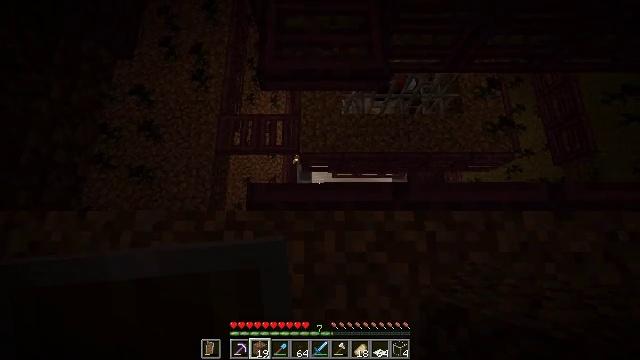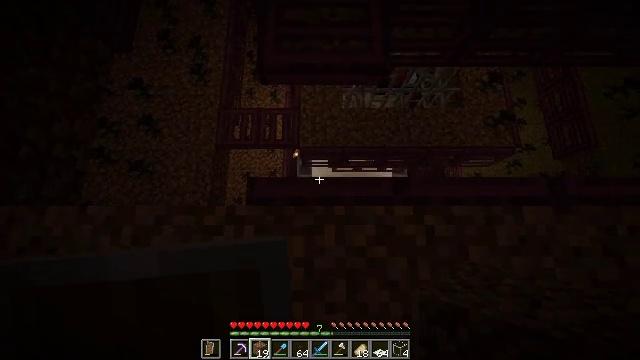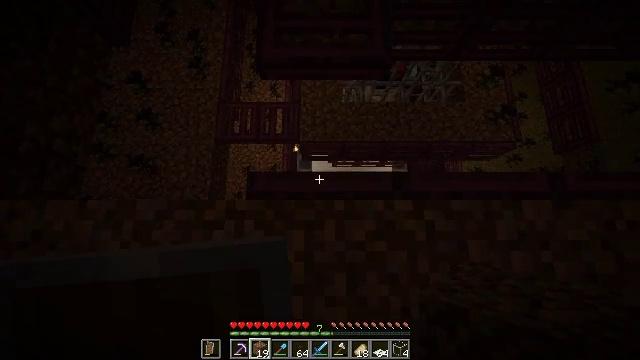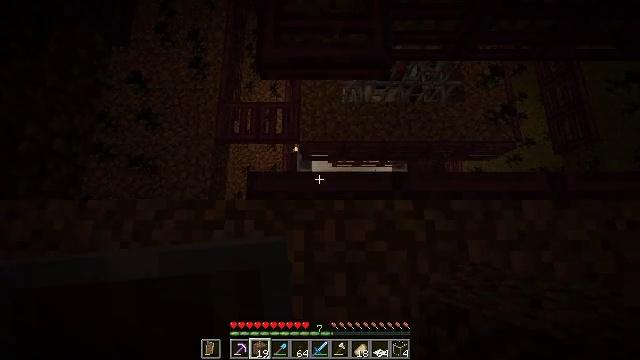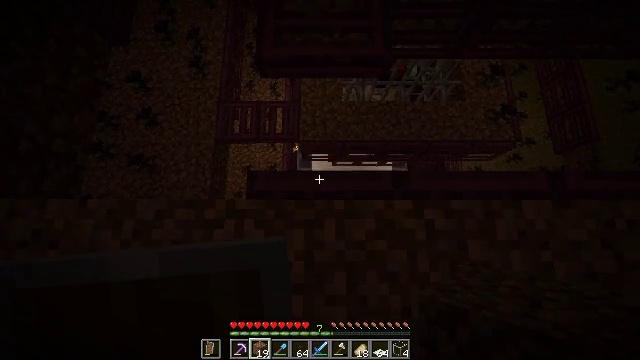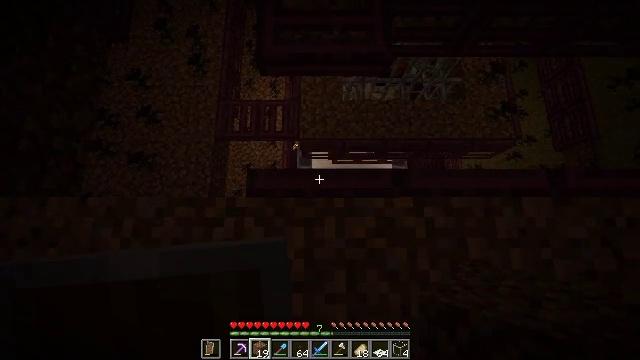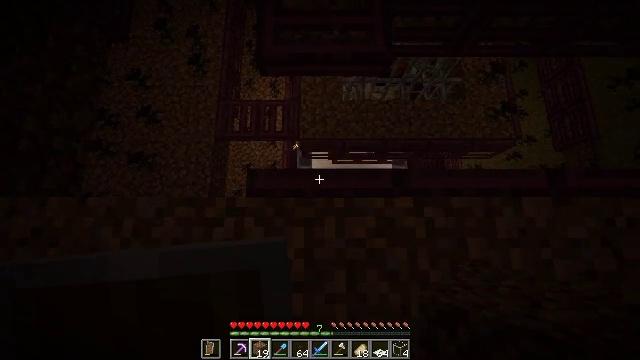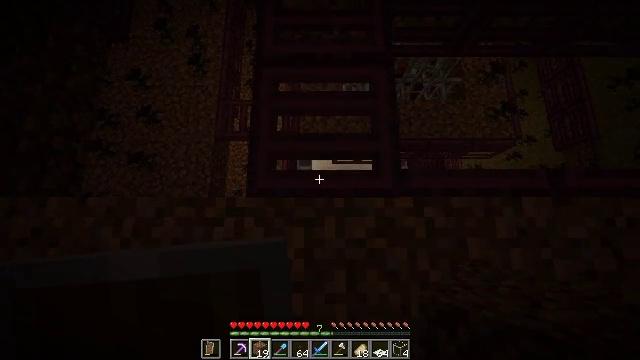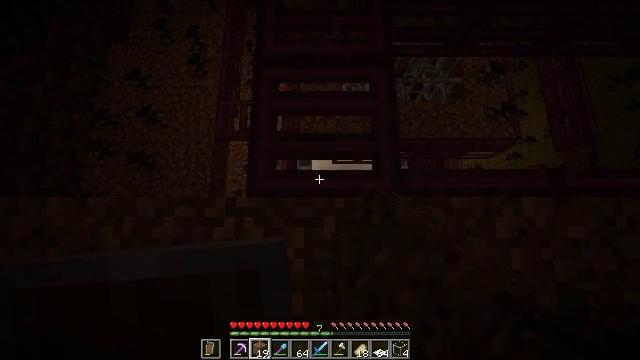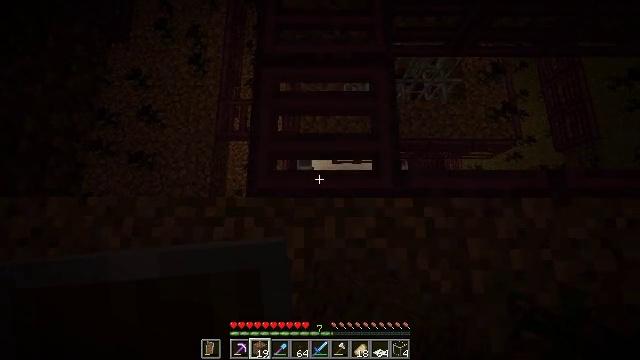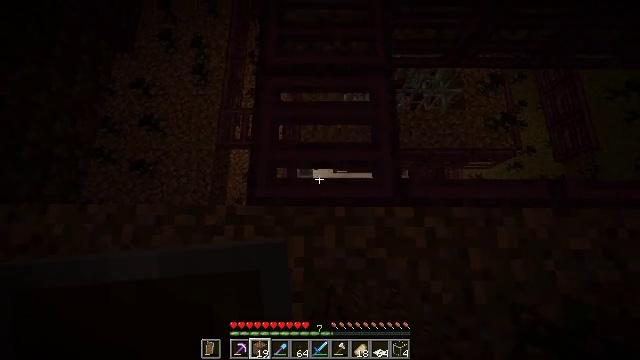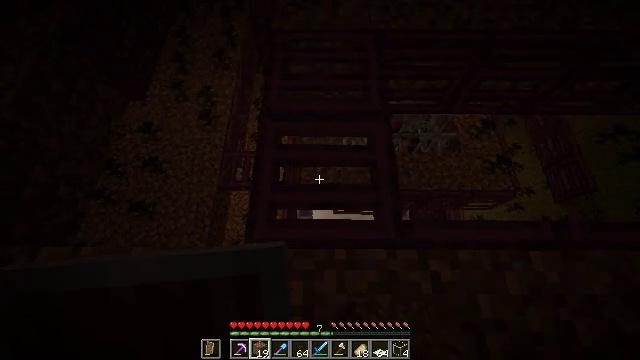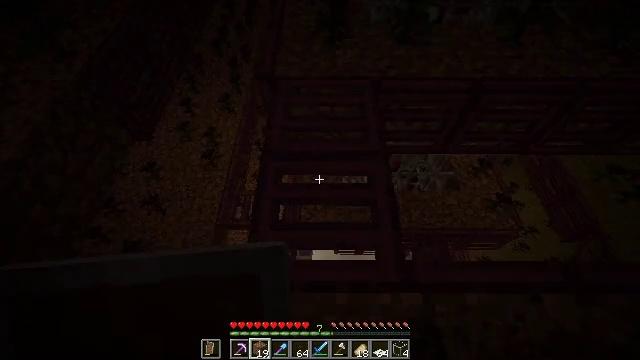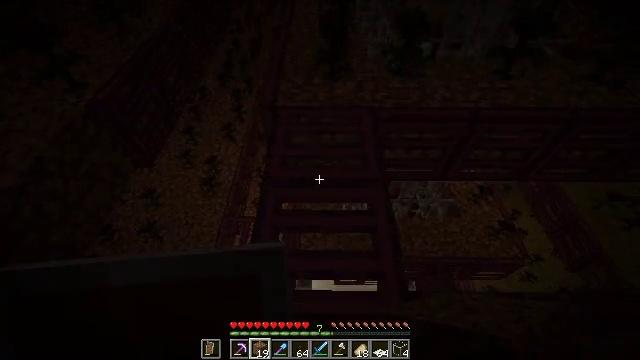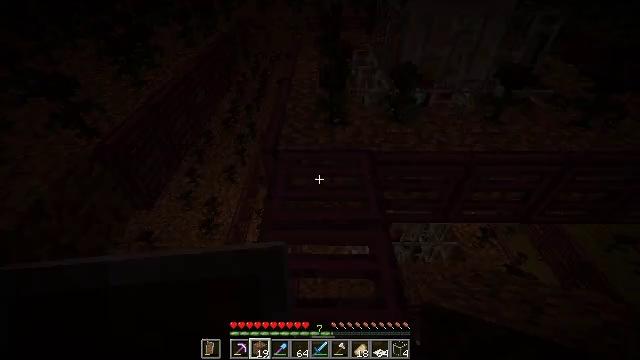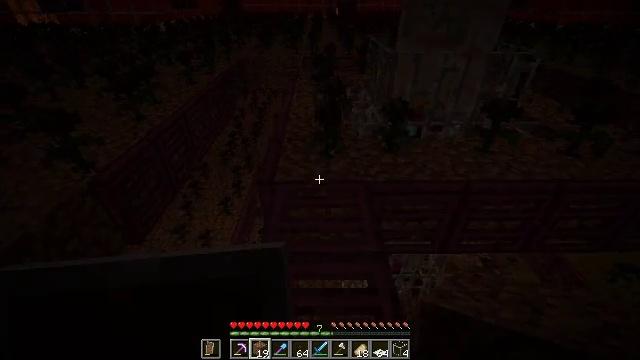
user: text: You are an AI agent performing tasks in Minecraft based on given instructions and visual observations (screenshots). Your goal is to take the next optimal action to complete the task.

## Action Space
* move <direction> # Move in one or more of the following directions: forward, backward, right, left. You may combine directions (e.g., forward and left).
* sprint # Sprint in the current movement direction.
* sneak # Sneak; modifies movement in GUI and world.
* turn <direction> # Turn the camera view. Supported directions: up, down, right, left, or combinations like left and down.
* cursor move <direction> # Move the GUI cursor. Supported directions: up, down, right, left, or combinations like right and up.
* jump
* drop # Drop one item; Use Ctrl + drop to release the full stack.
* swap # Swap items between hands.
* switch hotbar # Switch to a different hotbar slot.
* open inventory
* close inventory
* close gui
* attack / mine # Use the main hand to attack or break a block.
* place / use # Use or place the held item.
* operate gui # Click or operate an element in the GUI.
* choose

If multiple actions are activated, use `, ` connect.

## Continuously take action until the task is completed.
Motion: motion action
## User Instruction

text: Attack the wither rose to collect it.
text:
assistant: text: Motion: turn down
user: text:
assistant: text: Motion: turn down
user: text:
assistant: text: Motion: no_op
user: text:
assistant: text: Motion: no_op
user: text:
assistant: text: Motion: no_op
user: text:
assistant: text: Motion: no_op
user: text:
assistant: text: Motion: use / place
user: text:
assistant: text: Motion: use / place
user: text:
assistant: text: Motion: use / place
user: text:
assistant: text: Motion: turn up
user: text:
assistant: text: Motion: turn up
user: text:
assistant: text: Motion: turn up
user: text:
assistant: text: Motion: turn up
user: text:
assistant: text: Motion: turn up
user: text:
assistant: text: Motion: turn right and up
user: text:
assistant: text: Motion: turn up
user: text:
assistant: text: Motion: no_op
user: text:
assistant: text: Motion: no_op
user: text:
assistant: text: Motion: turn up
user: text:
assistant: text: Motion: no_op
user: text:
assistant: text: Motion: turn up
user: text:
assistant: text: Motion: no_op
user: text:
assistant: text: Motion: attack / mine
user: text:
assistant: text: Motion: attack / mine
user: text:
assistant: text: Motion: attack / mine
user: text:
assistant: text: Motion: no_op
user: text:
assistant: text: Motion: turn left
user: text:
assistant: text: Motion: no_op
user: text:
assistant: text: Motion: move forward
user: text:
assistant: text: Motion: move forward